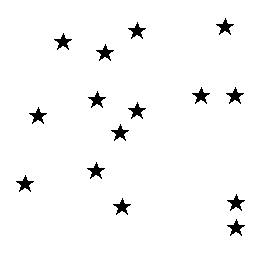
Squares: 0
Triangles: 0
Stars: 15
Total shapes: 15